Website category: sports
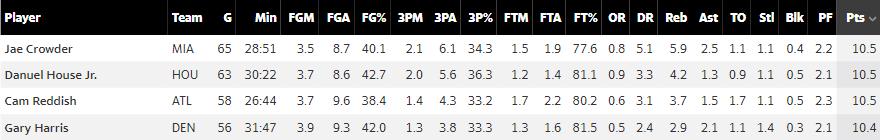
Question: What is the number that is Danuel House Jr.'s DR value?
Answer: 3.3

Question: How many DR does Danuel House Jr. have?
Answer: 3.3

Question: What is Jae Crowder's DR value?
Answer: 5.1

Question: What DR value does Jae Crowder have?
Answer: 5.1

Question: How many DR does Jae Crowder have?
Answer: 5.1

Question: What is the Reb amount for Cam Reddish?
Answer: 3.7

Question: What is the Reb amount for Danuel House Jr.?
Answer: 4.2

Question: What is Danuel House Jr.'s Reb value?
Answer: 4.2

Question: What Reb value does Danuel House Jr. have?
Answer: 4.2

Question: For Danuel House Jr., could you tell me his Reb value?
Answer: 4.2

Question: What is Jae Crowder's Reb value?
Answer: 5.9

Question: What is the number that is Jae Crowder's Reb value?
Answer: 5.9

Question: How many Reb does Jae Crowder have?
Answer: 5.9

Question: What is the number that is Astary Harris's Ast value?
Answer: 2.1

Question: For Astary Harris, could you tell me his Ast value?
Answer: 2.1

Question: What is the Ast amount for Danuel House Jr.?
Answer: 1.3

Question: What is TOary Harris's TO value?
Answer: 1.1

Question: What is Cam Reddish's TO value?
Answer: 1.7

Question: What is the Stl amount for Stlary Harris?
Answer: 1.4

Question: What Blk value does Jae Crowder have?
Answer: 0.4

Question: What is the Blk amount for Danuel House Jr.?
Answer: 0.5

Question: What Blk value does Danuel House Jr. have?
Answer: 0.5

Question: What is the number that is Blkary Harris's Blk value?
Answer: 0.3

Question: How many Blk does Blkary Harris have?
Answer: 0.3

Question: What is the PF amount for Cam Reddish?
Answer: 2.3

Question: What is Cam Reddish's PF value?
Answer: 2.3

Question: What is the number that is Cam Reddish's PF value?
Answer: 2.3

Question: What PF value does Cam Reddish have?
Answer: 2.3

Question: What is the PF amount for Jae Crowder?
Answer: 2.2

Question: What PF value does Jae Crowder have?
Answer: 2.2

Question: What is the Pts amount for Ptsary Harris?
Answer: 10.4

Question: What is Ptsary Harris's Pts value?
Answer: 10.4